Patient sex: M
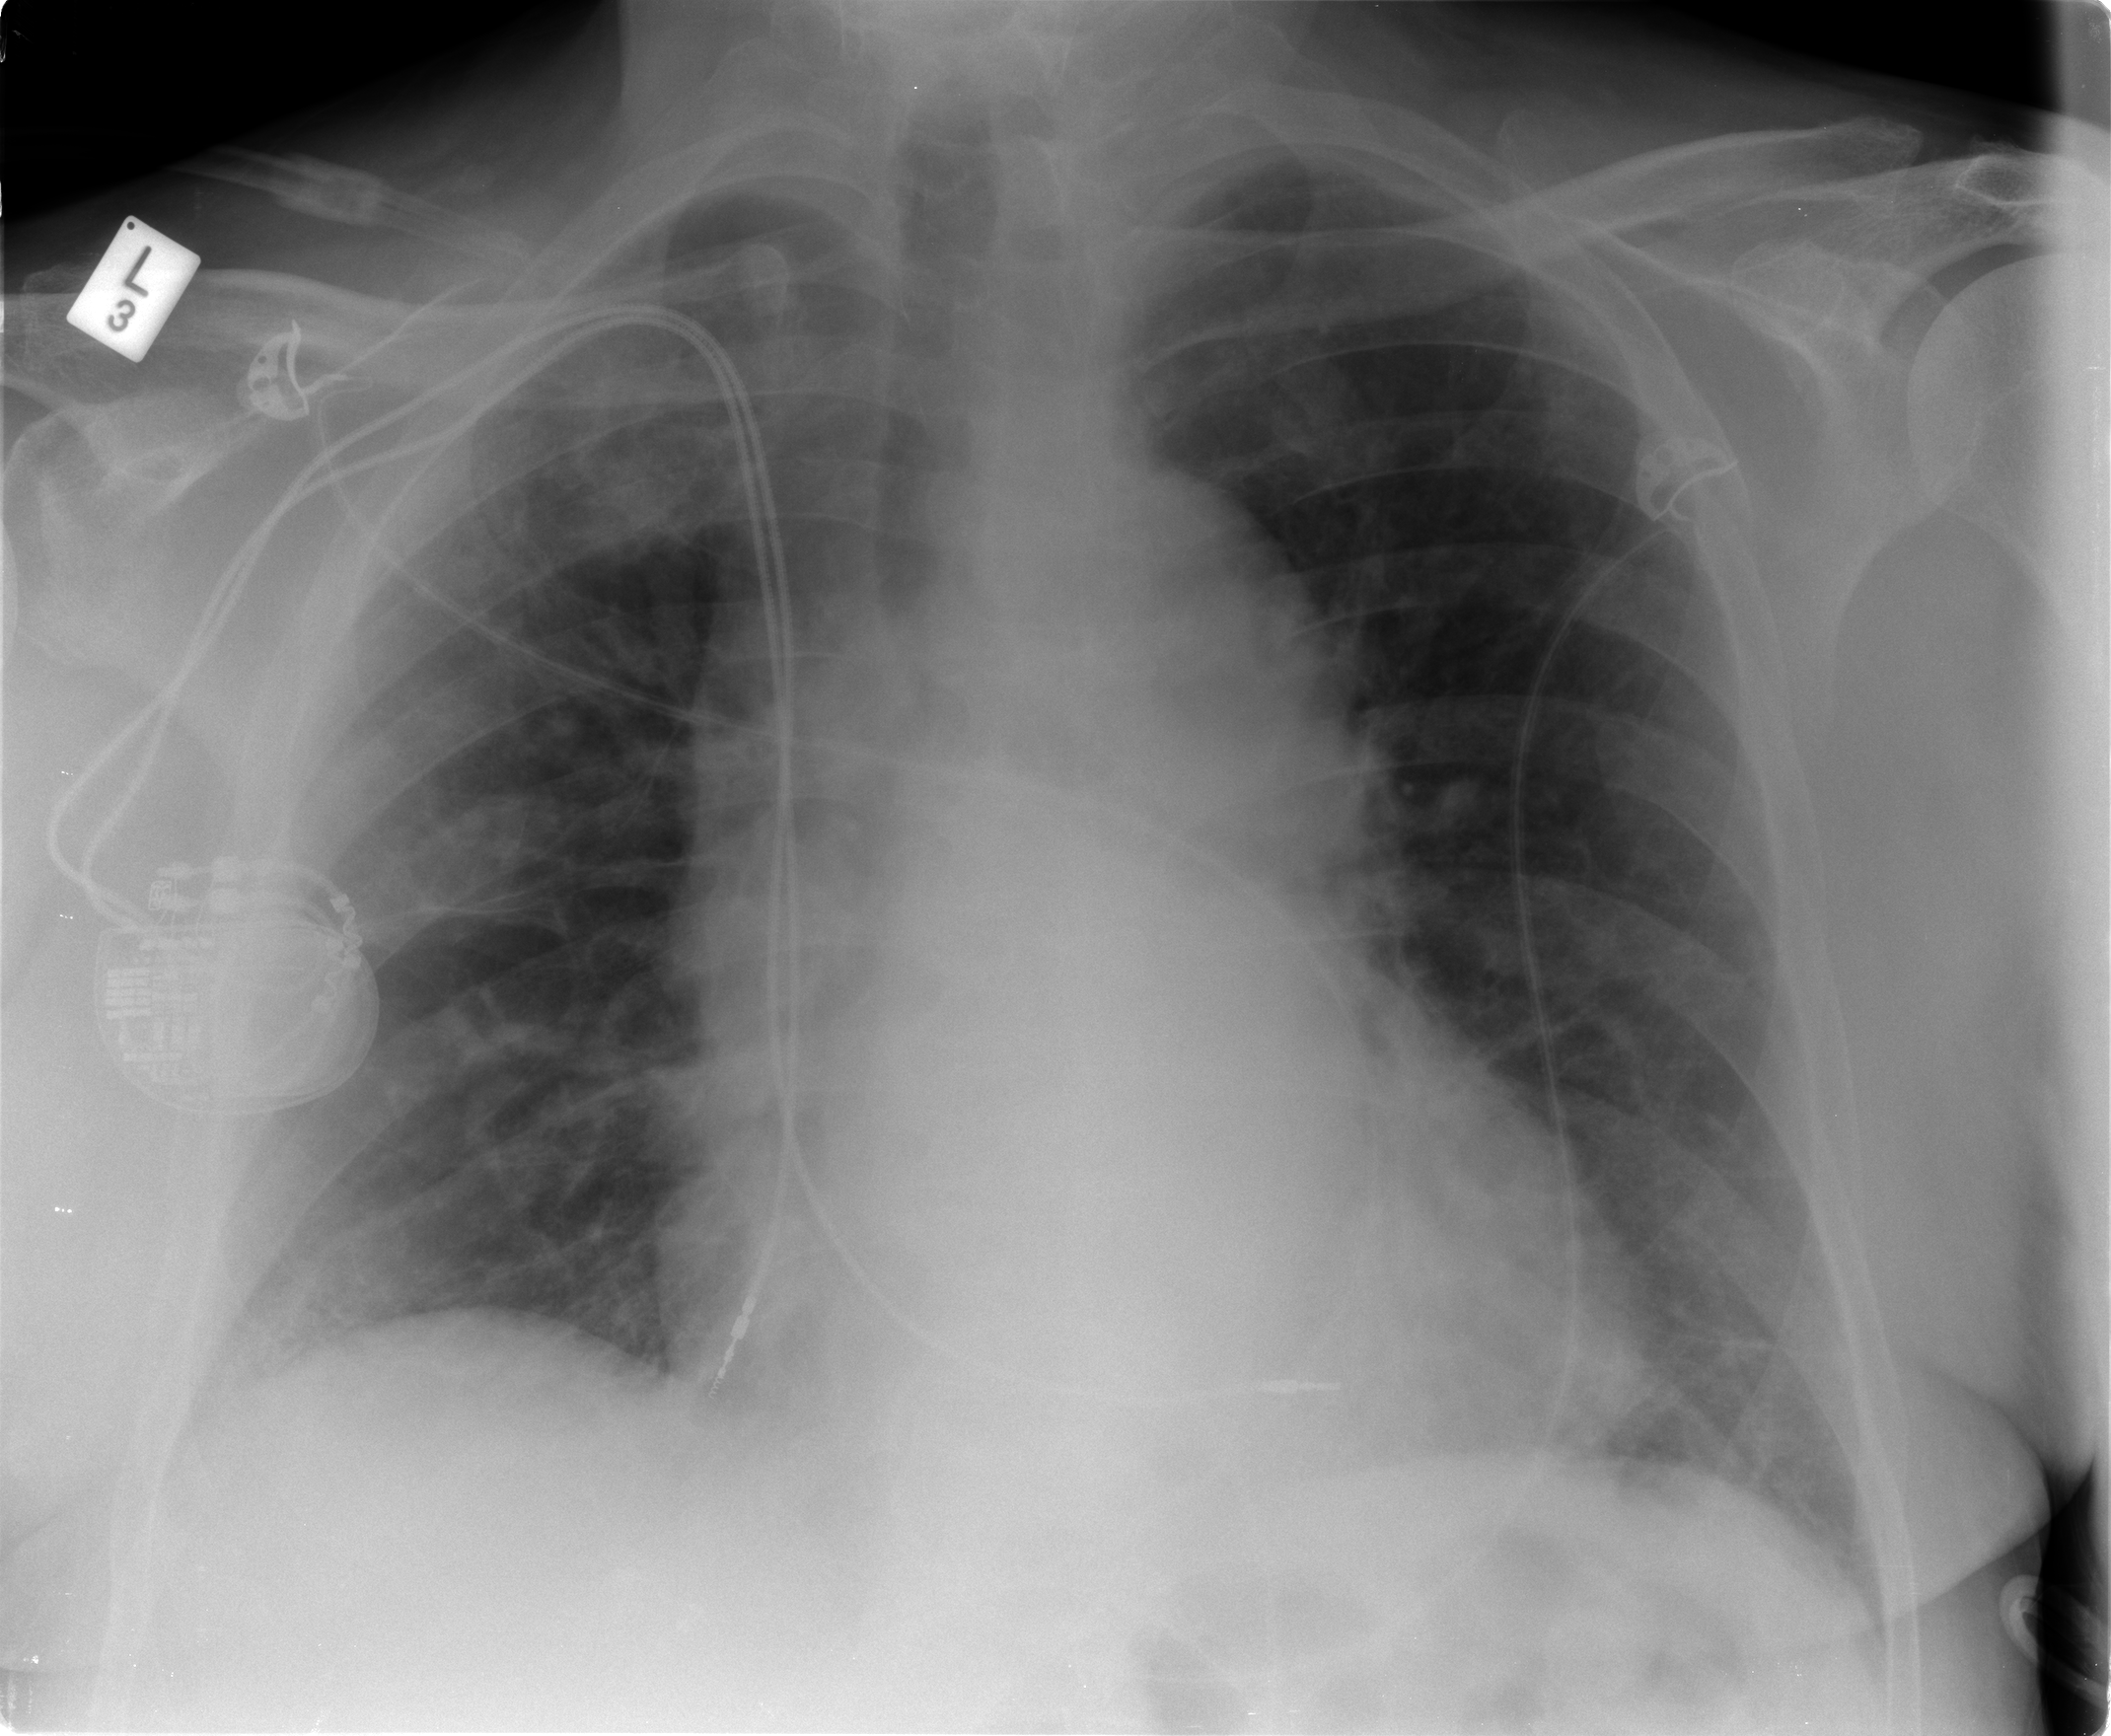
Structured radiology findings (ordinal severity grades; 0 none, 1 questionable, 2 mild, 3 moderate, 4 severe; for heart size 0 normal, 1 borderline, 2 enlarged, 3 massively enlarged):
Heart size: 2
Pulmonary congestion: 1
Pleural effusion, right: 0
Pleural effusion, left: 0
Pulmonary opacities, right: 2
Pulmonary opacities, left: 0
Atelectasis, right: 2
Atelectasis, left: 2